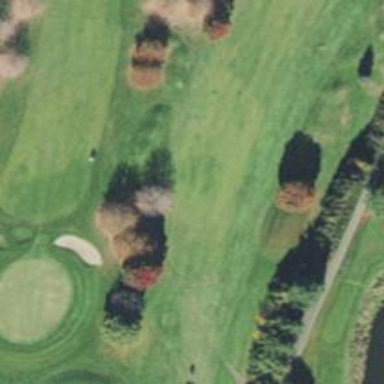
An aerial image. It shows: View of golf hole.